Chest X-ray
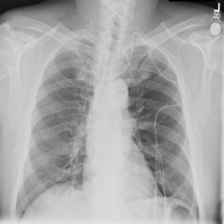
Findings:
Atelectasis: negative
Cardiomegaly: negative
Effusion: negative
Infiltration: negative
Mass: negative
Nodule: negative
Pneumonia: negative
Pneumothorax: negative
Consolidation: negative
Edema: negative
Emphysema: negative
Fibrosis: negative
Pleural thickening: negative
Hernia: negative